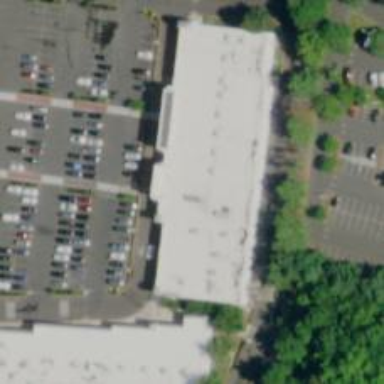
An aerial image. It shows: Supermarket.